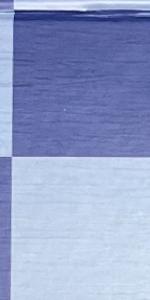
Label: Empty